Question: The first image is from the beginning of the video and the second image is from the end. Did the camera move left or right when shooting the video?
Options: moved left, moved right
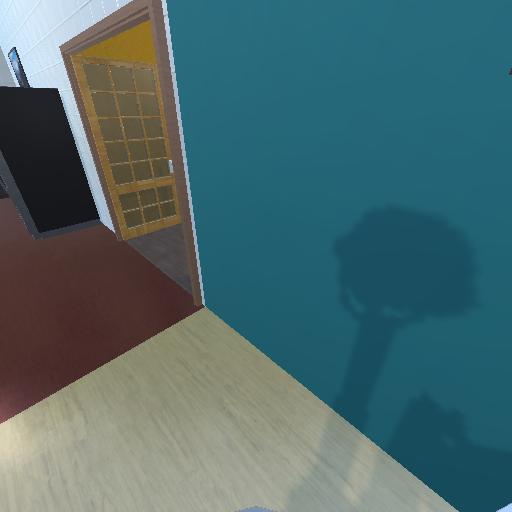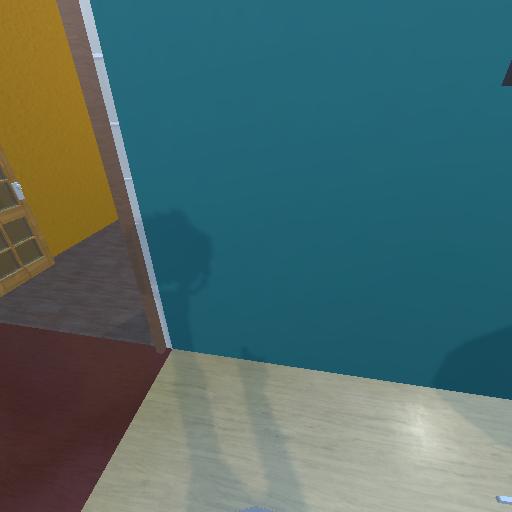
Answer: moved left